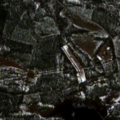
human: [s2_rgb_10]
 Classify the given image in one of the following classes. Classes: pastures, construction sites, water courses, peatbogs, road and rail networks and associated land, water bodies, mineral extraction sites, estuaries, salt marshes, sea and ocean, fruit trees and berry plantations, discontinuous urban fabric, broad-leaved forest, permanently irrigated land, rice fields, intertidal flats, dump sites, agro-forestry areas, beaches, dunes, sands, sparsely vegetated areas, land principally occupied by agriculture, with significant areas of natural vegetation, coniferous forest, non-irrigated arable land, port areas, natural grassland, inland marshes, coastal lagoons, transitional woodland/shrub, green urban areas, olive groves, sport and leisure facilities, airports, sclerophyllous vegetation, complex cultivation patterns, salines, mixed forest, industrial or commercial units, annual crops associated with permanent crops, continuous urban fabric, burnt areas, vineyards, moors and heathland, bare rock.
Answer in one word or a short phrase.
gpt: coniferous forest, mixed forest, transitional woodland/shrub, peatbogs